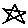
Label: star